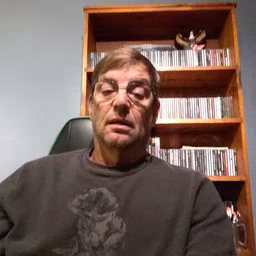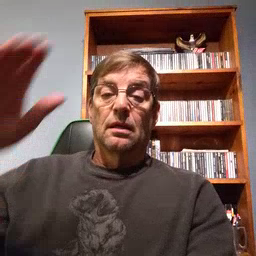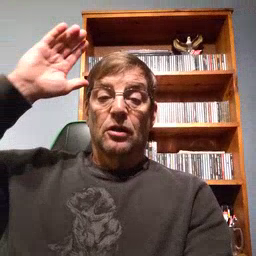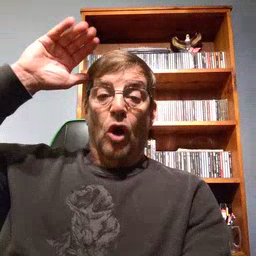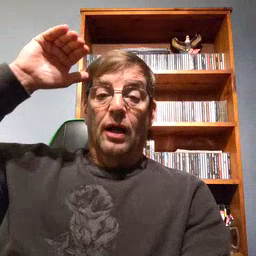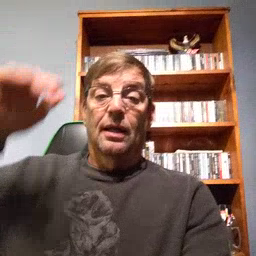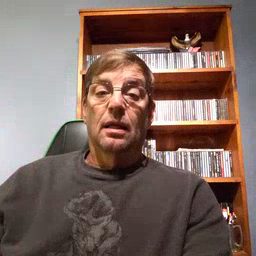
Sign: donkey